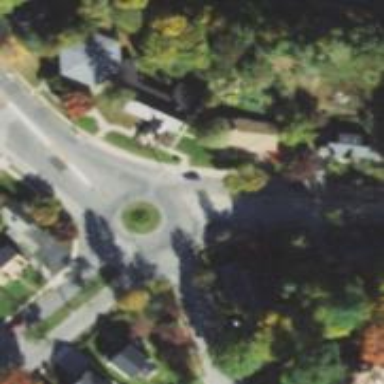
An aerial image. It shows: Tertiary road made of asphalt leading to roundabout junction.